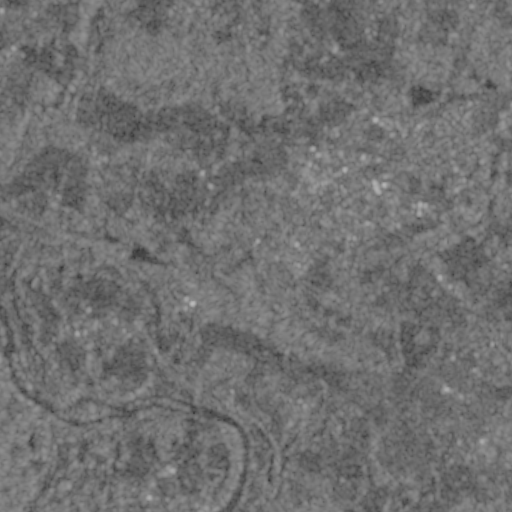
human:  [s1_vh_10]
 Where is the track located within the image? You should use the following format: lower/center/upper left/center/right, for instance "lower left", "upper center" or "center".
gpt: The track is located in the upper center of the image.
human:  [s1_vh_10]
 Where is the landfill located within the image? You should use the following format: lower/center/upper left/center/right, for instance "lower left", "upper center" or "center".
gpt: There is no landfill in the image.

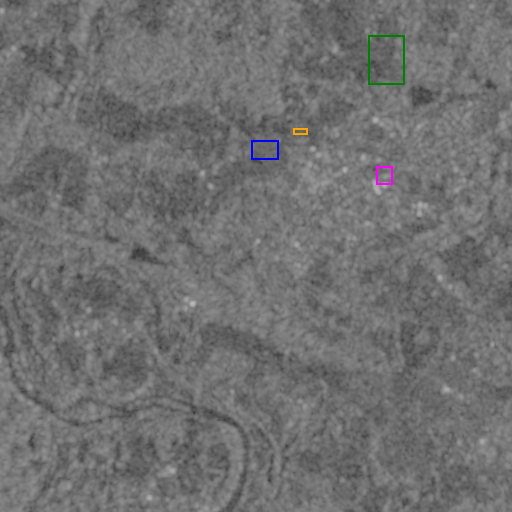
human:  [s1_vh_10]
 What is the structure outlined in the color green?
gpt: The structure outlined in green is a crop field.
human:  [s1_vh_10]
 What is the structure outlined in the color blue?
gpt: The structure outlined in blue is a park.
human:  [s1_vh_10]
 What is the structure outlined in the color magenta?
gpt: The structure outlined in magenta is a parking lot.
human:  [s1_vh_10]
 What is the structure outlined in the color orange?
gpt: The structure outlined in orange is a track.
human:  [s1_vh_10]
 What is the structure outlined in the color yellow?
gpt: There is no yellow outline.